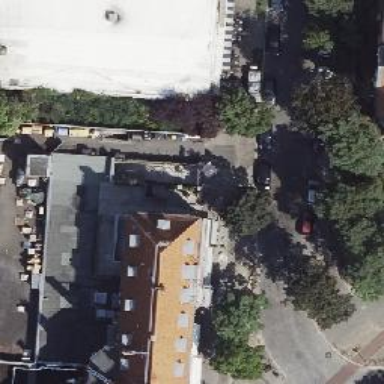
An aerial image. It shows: Beauty shop.